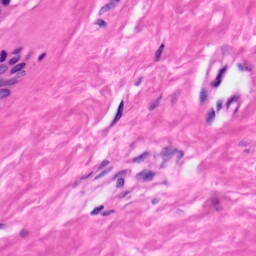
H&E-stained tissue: Skin